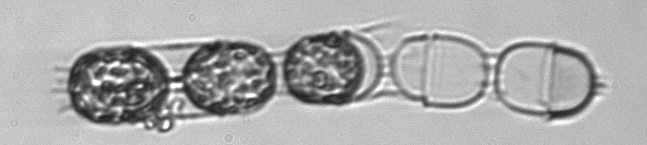
Label: Stephanopyxis